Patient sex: M
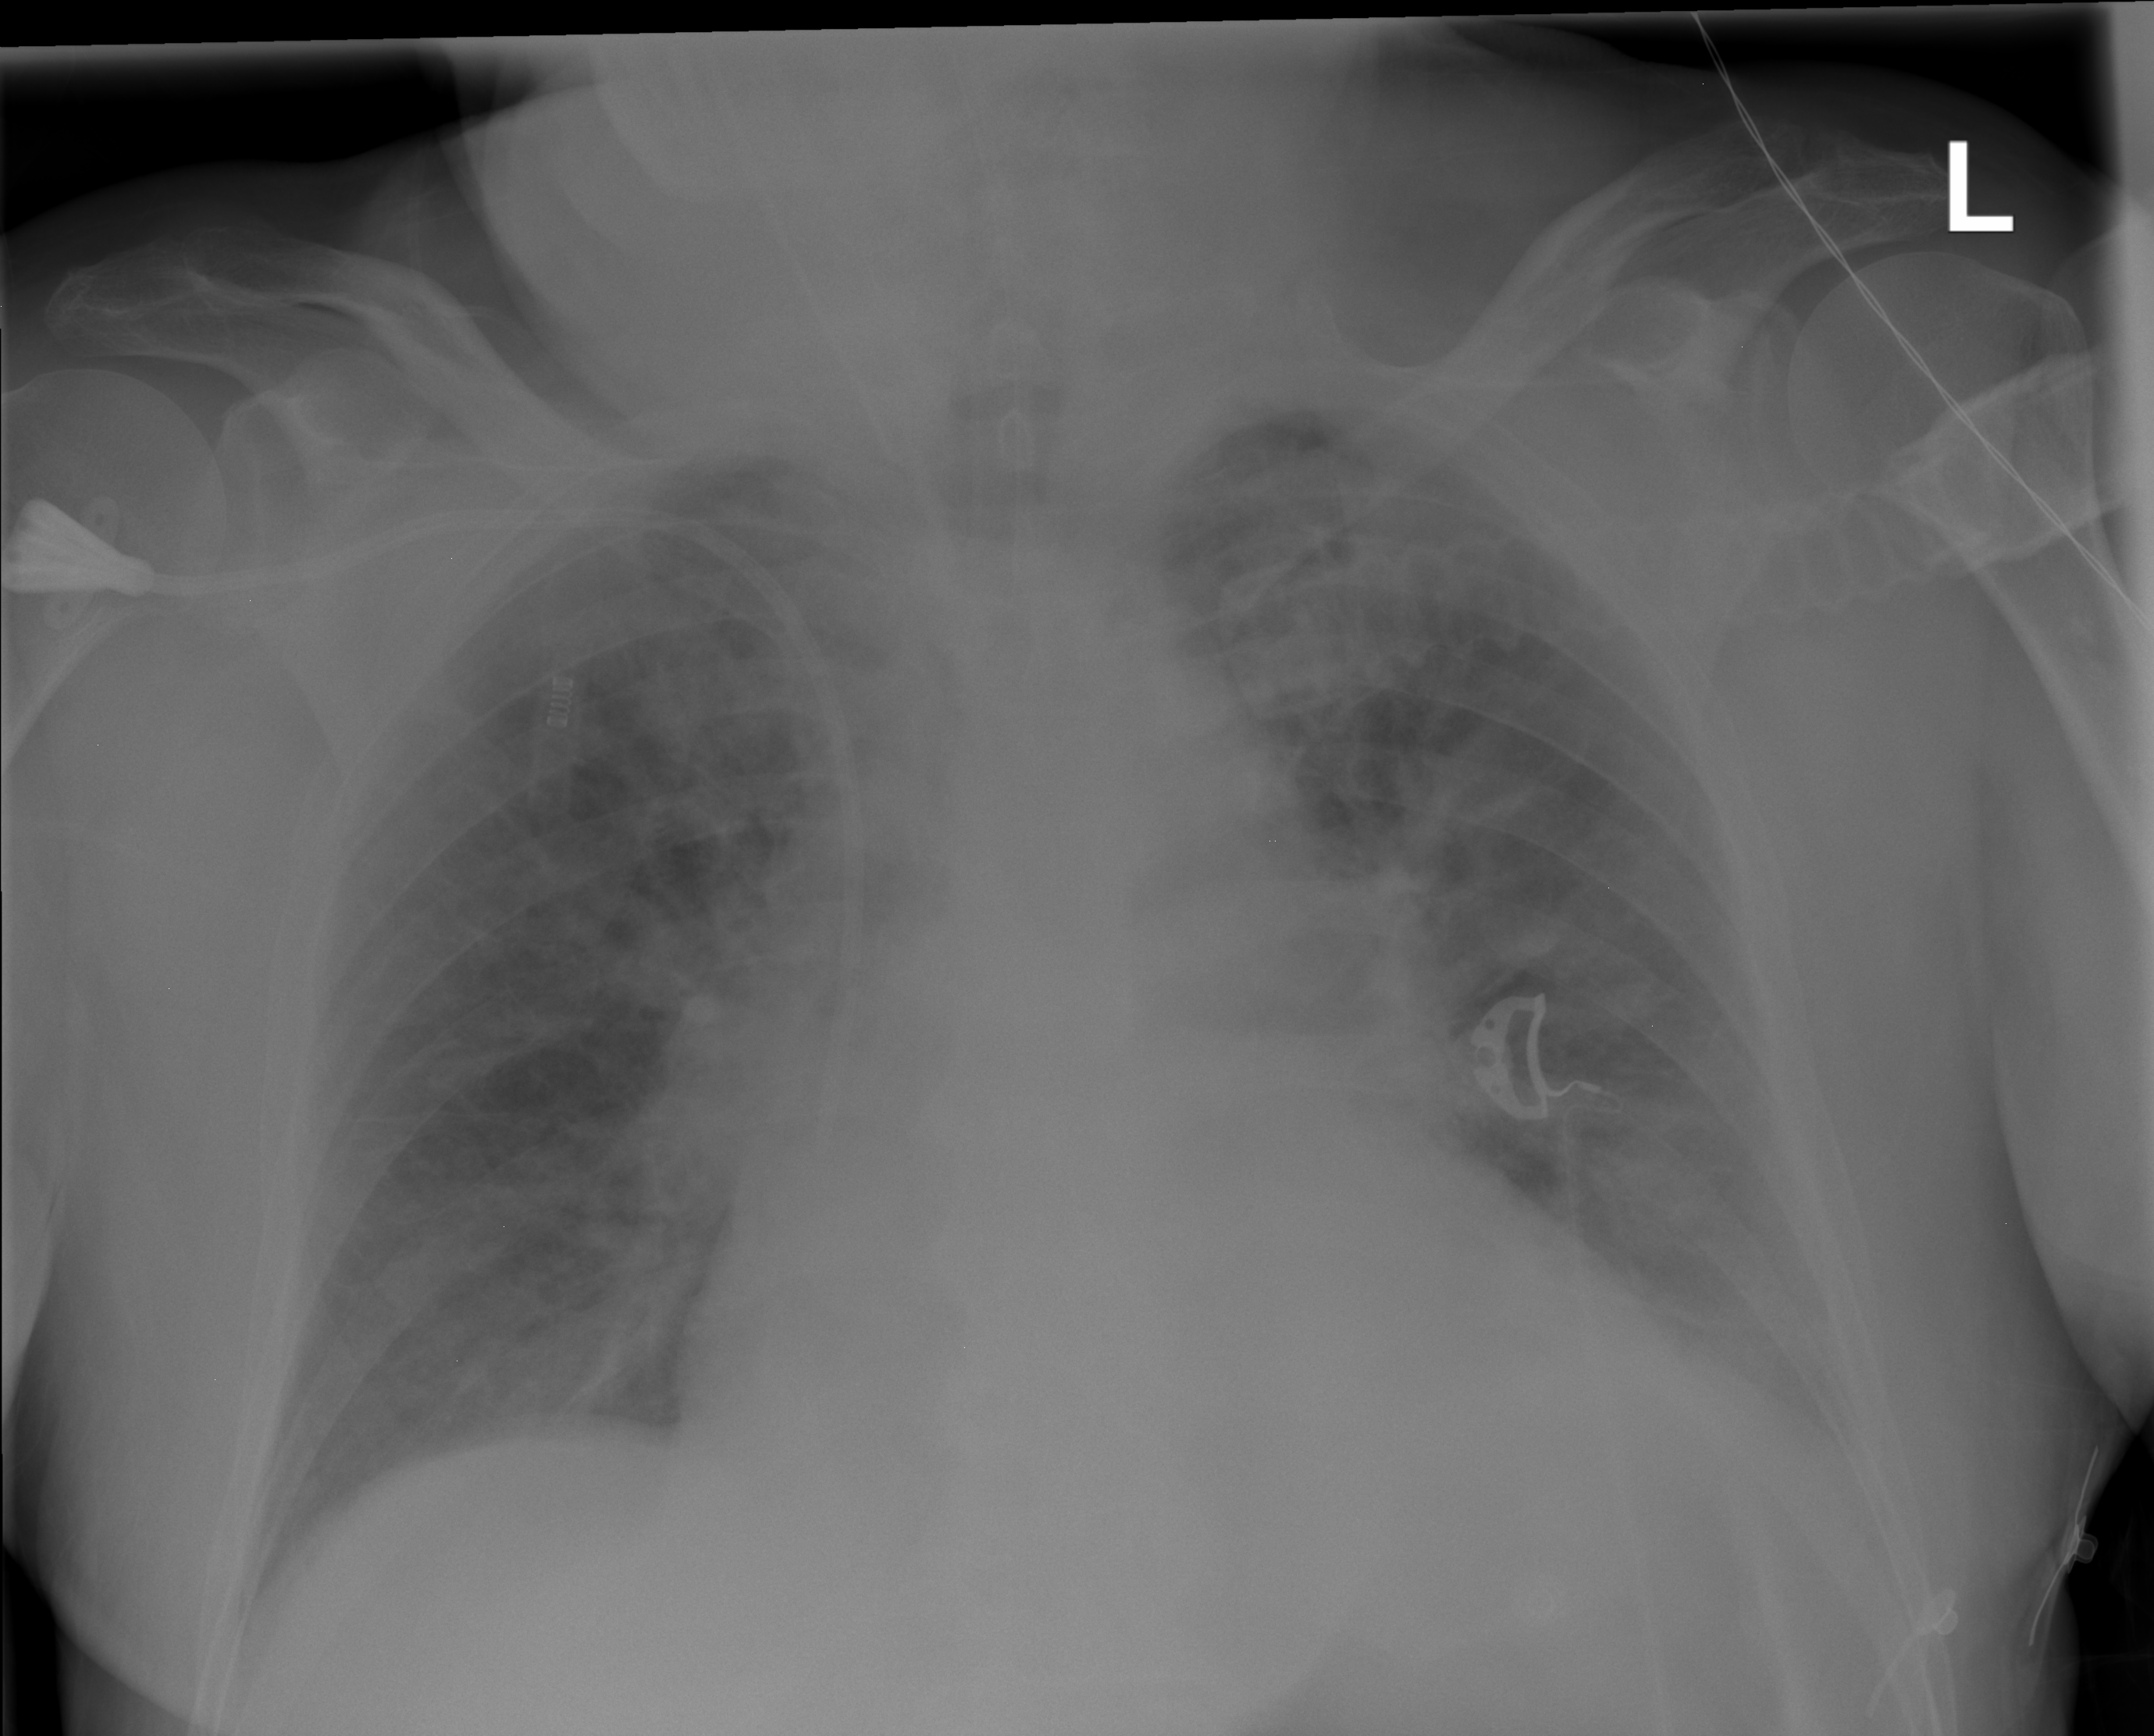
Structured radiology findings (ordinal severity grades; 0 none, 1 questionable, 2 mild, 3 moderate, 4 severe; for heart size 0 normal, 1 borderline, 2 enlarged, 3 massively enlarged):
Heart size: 2
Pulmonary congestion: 2
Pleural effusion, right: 0
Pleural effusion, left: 2
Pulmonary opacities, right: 0
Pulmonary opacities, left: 0
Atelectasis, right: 0
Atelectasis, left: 0